Interaction volume radius: 5 \u00c5
Interaction volume height: 15 \u00c5
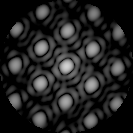
Disorder parameter: 0.08103